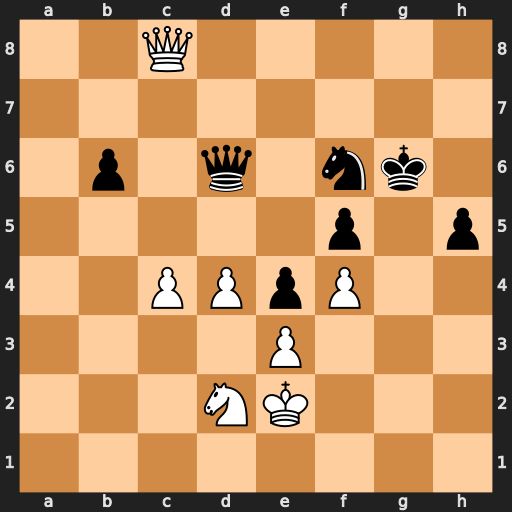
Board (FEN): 2Q5/8/1p1q1nk1/5p1p/2PPpP2/4P3/3NK3/8
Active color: w
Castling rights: -
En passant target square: -
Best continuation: c5 bxc5 Nc4 Qd5 Ne5+